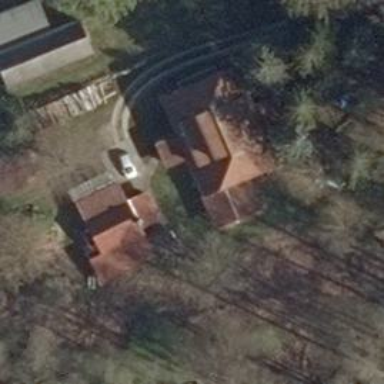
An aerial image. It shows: Simple and straightforward house.